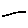
Label: line